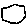
Label: hexagon